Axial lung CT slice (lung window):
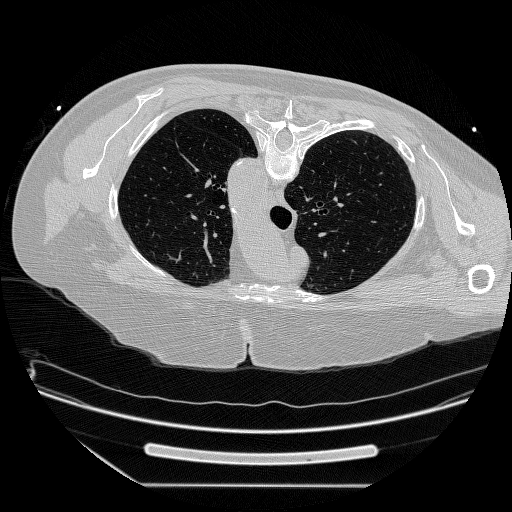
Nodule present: no